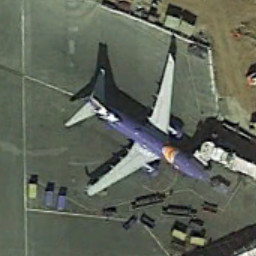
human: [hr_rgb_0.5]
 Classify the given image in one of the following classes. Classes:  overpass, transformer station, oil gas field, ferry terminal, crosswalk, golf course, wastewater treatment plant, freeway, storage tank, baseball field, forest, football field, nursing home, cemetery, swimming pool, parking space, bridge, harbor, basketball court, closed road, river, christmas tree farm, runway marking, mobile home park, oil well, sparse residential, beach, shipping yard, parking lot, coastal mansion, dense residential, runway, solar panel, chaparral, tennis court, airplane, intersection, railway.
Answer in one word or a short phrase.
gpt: airplane